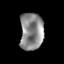
Tissue: prostate
Cell type: T cells
Senescence score: 0.3501
Nuclear area (px): 854
Mean DAPI intensity: 138.064